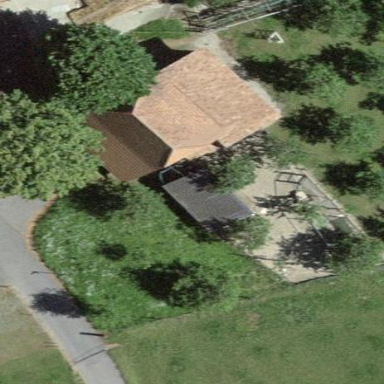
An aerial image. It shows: Rural barn.